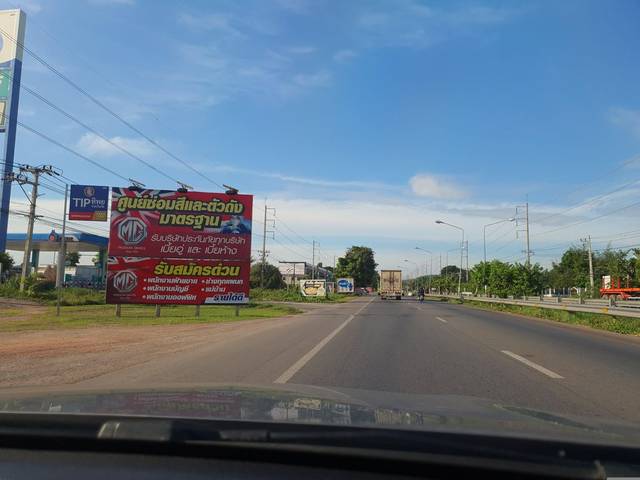
Region: Thailand
Coordinates: 13.485, 99.795